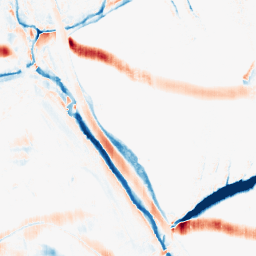
Category: morphological
Decomposition family: morphological_rect
Decomposition parameters: operation: average
width: 5
height: 20
Upsampling method: sinc_hamming
Upsampling parameters: scale: 2
kernel_size: 4
Upsampling scale: 2